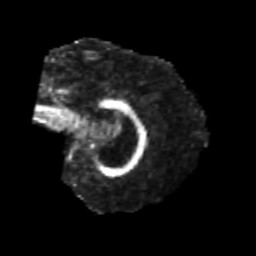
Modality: FA
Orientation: sagittal
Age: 24
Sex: female
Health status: healthy
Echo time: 0.074 s